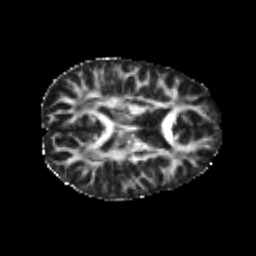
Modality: FA
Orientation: axial
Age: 20
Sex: female
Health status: healthy
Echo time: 0.074 s